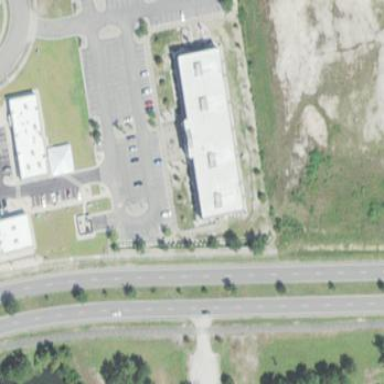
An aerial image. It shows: Parking area with asphalt surface.